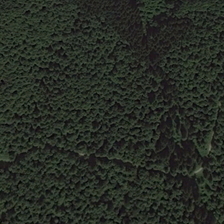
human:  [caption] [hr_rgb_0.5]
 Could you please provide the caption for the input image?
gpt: this piece of the forest is green and dense .

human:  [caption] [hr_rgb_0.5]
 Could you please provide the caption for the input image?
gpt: many green trees are in a piece of forest .

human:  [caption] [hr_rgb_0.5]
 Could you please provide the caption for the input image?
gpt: many green trees are in a piece of forest .

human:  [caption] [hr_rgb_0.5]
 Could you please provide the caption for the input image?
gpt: this piece of the green forest is dense .

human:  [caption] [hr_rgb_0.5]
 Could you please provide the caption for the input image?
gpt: this piece of the forest is green and dense .